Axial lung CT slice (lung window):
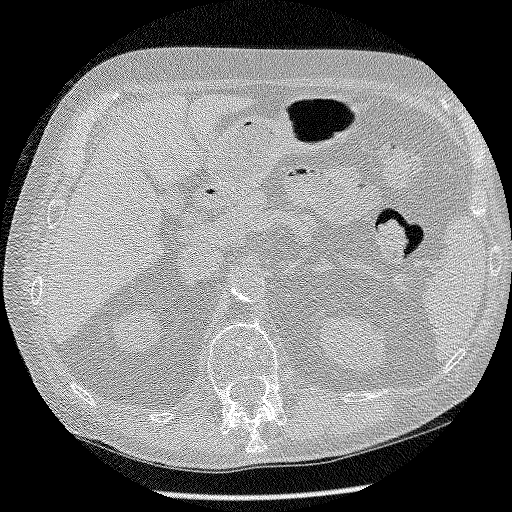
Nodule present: no